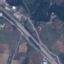
Land use / land cover class: Highway